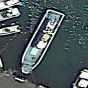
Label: civil